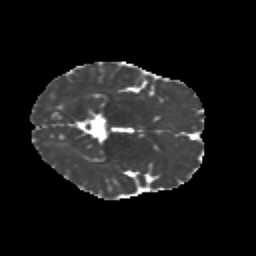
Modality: MD
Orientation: axial
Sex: female
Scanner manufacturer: siemens
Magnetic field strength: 3 T
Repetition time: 5 s
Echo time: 0.071 s